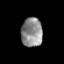
Tissue: prostate
Cell type: T cells
Senescence score: 0.3237
Nuclear area (px): 608
Mean DAPI intensity: 141.265